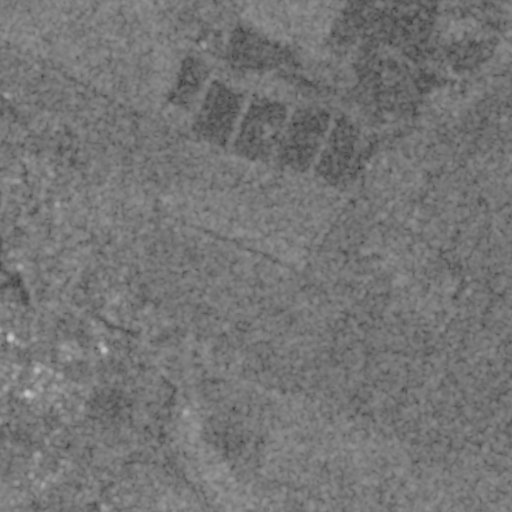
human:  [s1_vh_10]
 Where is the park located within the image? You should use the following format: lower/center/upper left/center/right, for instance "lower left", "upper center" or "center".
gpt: The park is located in the lower left of the image.
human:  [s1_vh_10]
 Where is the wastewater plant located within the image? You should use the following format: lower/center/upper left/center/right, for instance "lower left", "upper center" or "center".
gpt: The wastewater plant is located in the lower center of the image.
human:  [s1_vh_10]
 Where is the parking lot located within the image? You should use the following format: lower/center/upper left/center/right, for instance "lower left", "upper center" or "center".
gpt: There is no parking lot in the image.

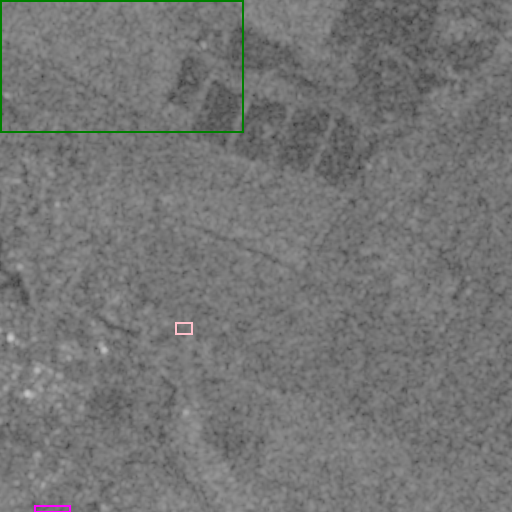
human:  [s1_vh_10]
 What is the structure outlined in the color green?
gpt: The structure outlined in green is a crop field.
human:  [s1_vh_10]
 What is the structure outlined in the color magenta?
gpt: The structure outlined in magenta is a park.
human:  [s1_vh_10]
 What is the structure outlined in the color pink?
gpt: The structure outlined in pink is a wastewater plant.
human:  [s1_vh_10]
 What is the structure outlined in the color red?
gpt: There is no red outline.